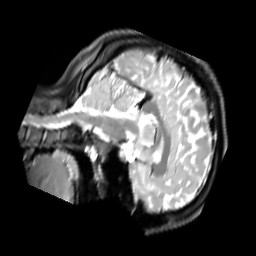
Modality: PDw
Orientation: sagittal
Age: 23
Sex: female
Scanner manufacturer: siemens
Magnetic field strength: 3 T
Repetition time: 11.88 s
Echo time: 0.014 s